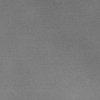
Atmospheric dust classification: dusty